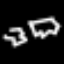
Label: octagon